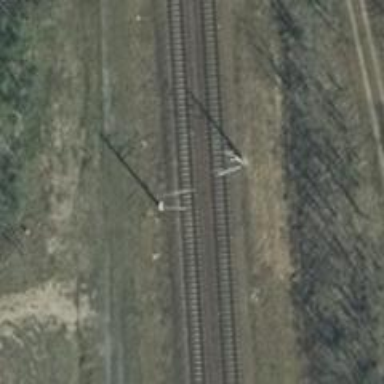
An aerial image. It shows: Milestone along the railway track with catenary mast.